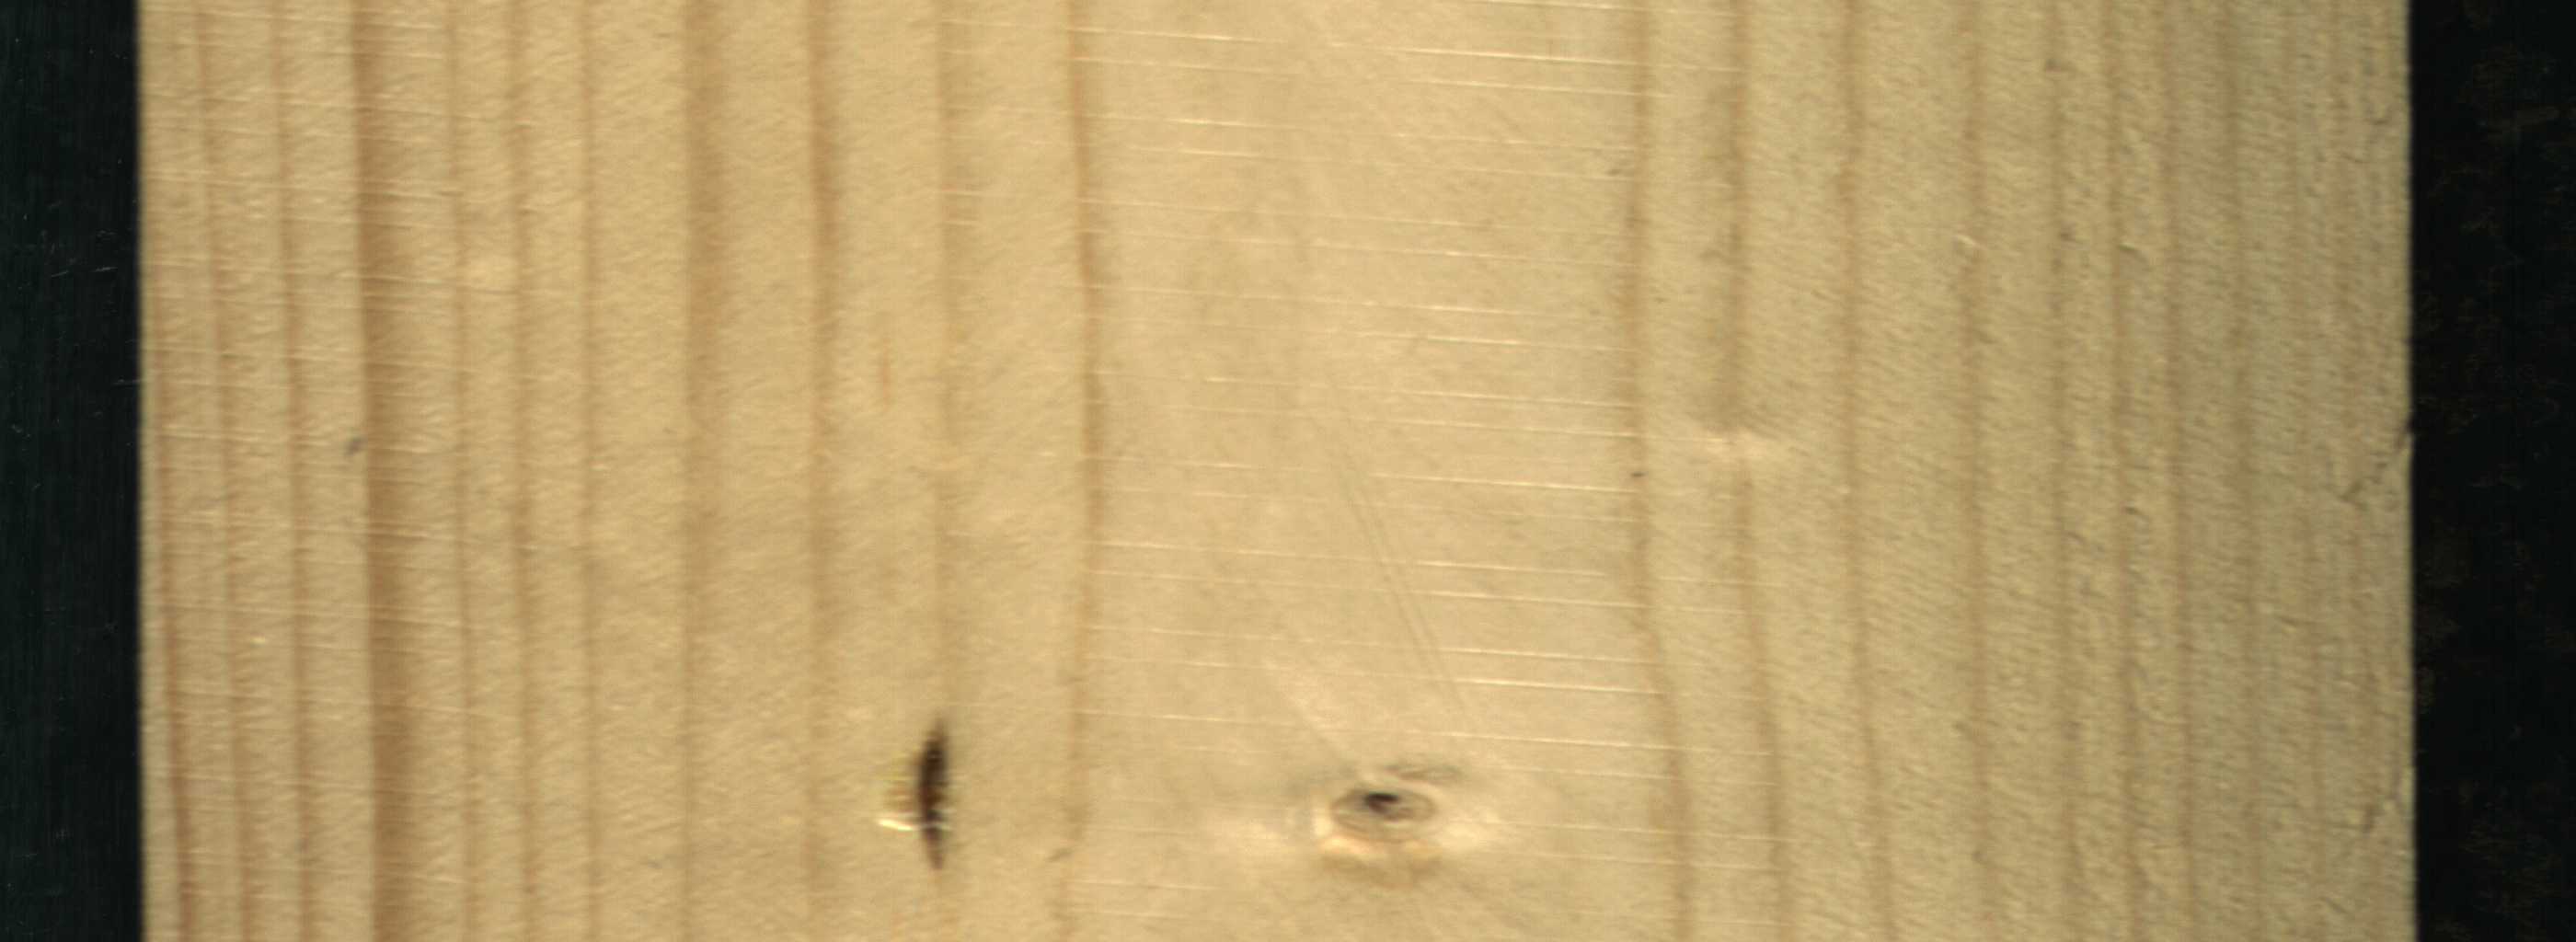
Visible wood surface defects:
resin
Live_Knot